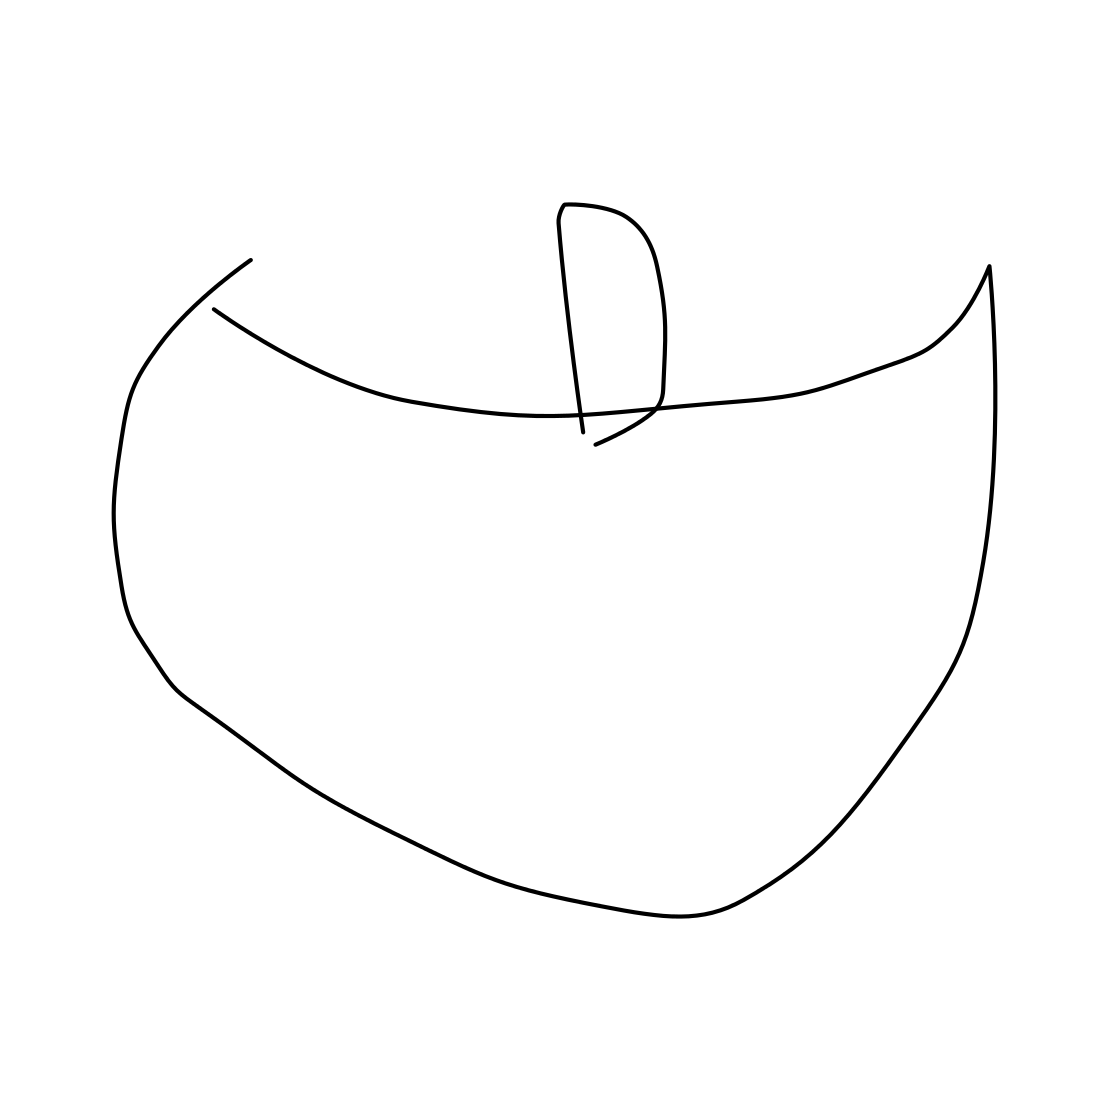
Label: mouth